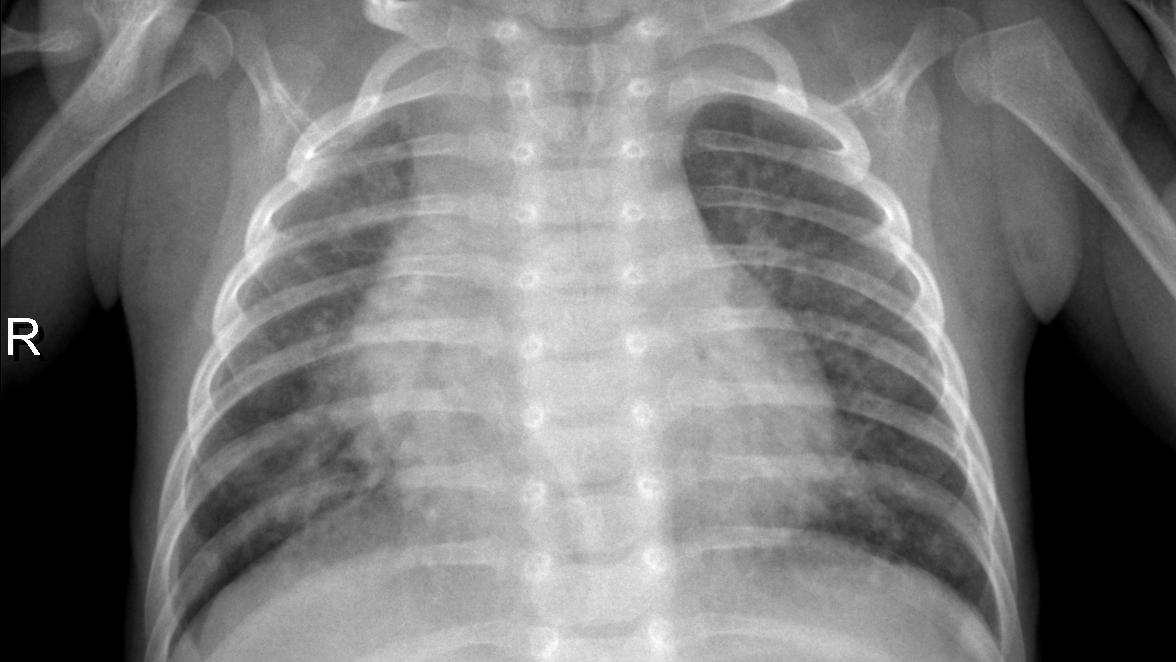
Diagnosis: PNEUMONIA